Aerial crown-view tile of a tropical tree (Barro Colorado Island, Panama), acquired 20250217:
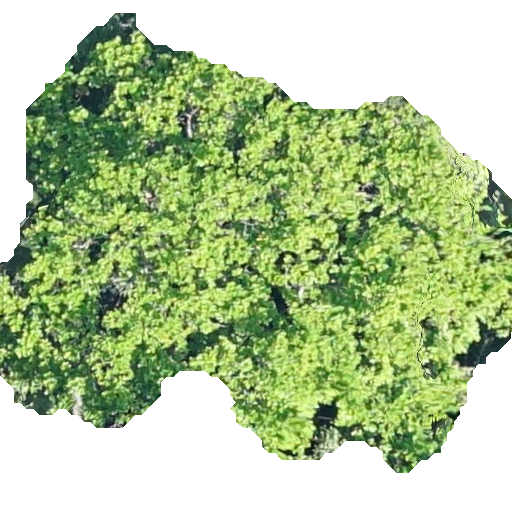
Species: Anacardium excelsum
GBIF accepted scientific name: Anacardium excelsum
Crown area: 255.782 m²